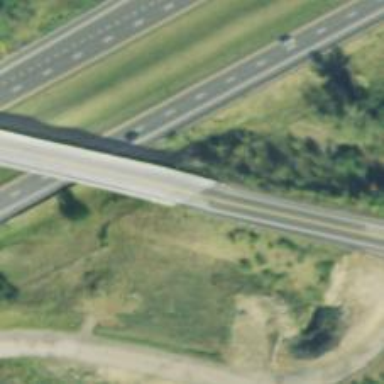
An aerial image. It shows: Secondary road crossing viaduct.